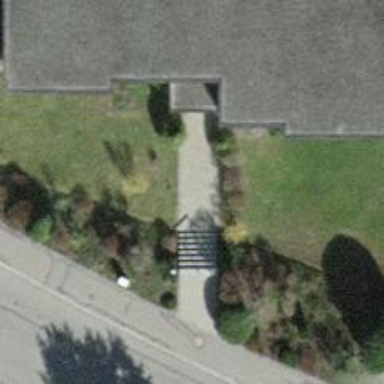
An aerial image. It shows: Road with steps.